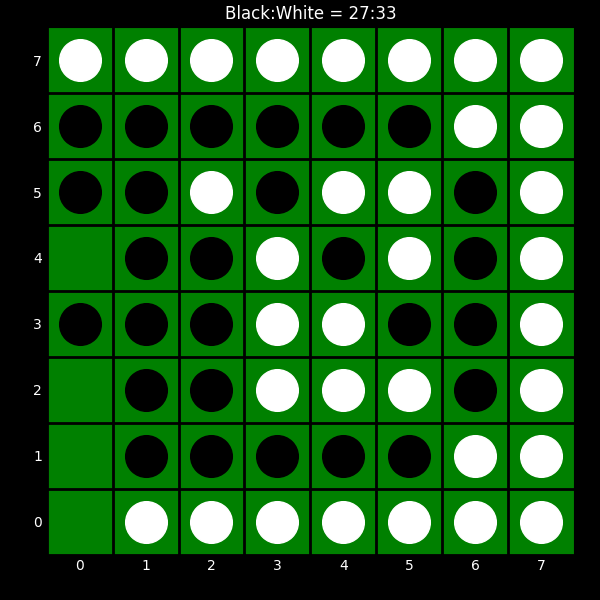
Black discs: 27
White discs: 33